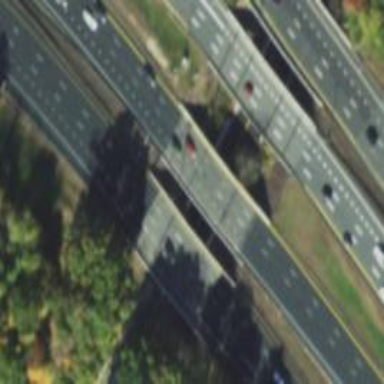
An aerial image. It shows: Urban freeway bridge over motorway.